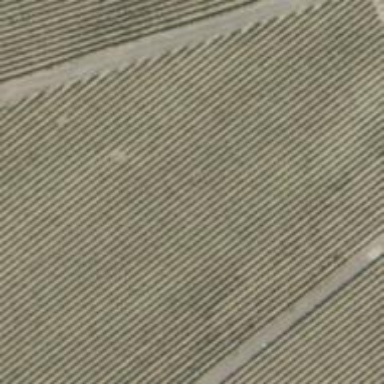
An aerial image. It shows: Vineyard with grape crops.